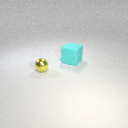
large cyan rubber cube to the right of small yellow metal sphere